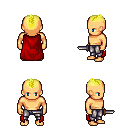
a pixel art fantasy rpg character, male body template, human, tanned skin, red cape, metal pants, gold short mohawk hairstyle, dagger, four views (front, back, left, right), 2x2 character sprite sheet, small pixel art, hard edges, no anti-aliasing